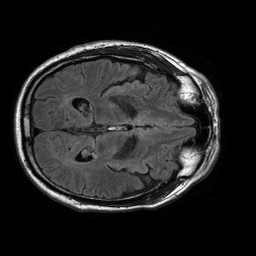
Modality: FLAIR
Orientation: axial
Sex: male
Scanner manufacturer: philips
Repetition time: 11 s
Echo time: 0.125 s